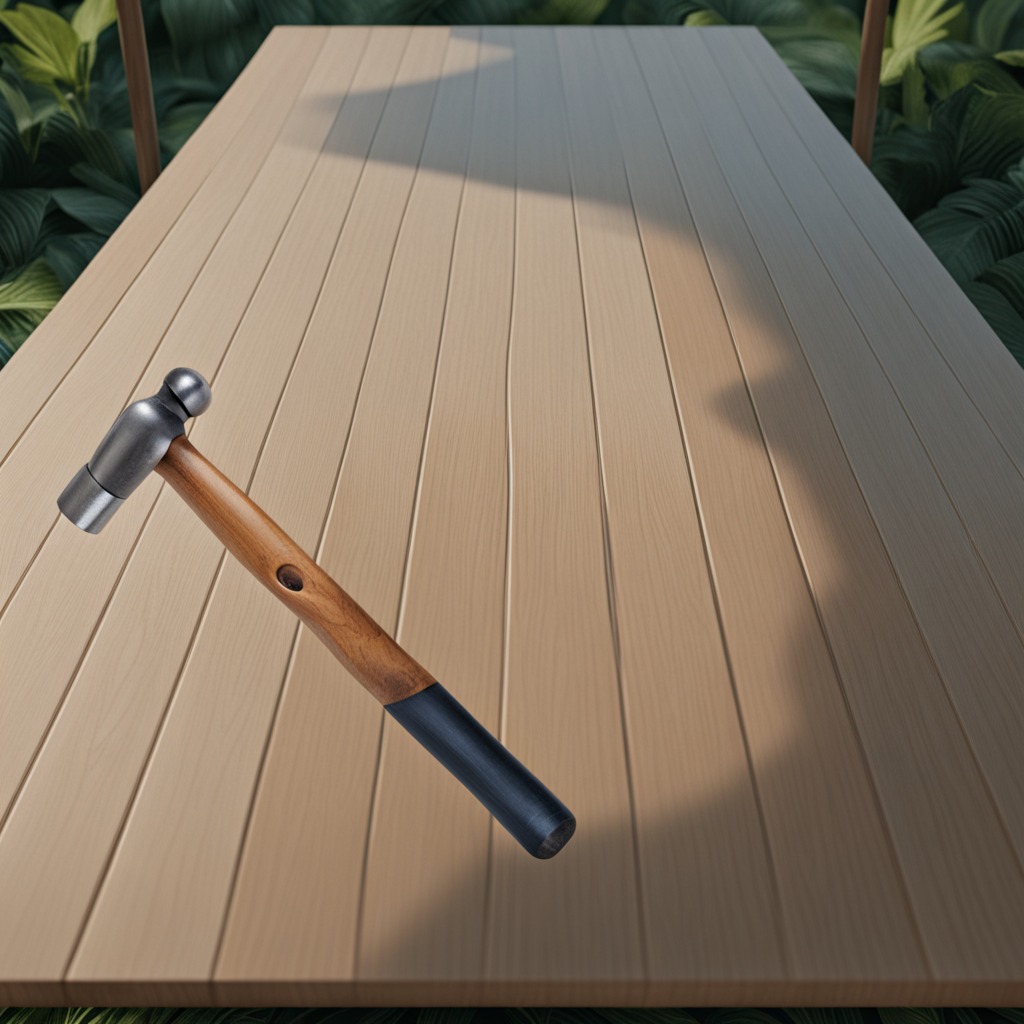
A hammer is lying on the wooden table.